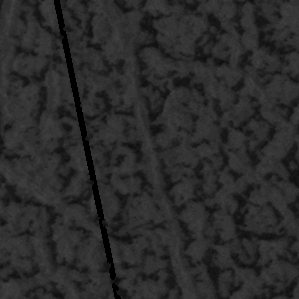
Label: frost